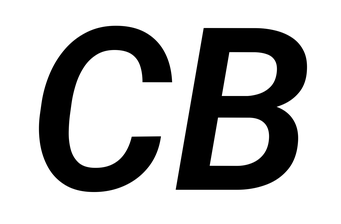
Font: Roboto-Italic_SemiBold_Italic